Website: macys
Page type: delivery-shipping
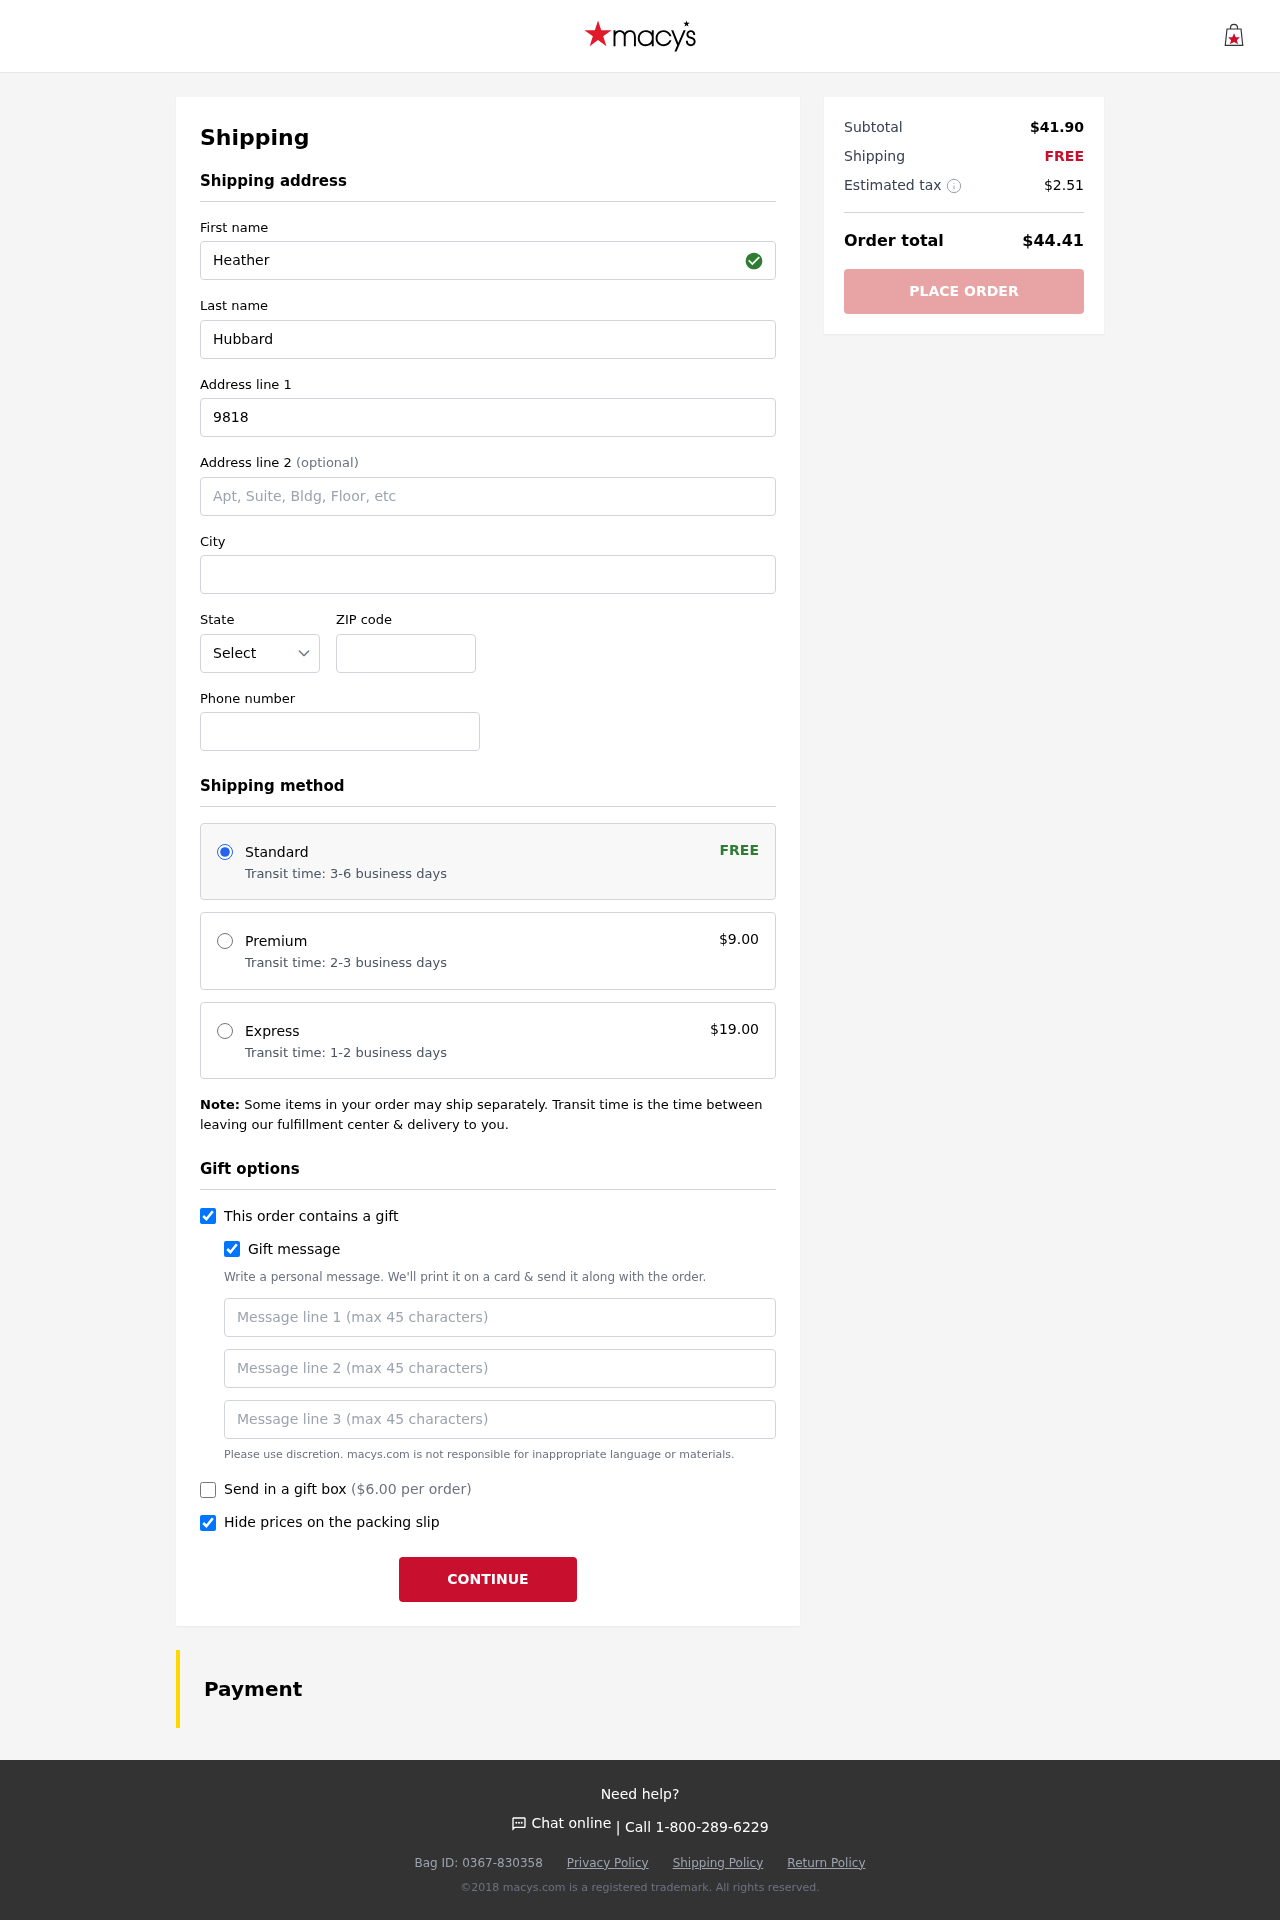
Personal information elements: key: PII_STATE_ABBR
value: UT
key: PII_FIRSTNAME
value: Heather
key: PII_LASTNAME
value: Hubbard
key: PII_STREET
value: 9818 Amanda Street
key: PII_STREET2
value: Apt. 109
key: PII_CITY
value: Christopherton
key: PII_POSTCODE
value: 94355
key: PII_PHONE
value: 9493357944
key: PII_GIFT_MESSAGE
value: Hey Manuel, I know how much you love getting creative, so I thought this gel pen set would be perfect for all your doodles and notes! Can’t wait to see what amazing things you create with them!  Heather
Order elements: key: ORDER_SHIPPING_STANDARD
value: Transit time: 3-6 business days
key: ORDER_SHIPPING_COST
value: FREE
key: ORDER_SHIPPING_PREMIUM
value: Transit time: 2-3 business days
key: ORDER_SHIPPING_PREMIUM_PRICE
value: $9.00
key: ORDER_SHIPPING_EXPRESS
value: Transit time: 1-2 business days
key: ORDER_SHIPPING_EXPRESS_PRICE
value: $19.00
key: ORDER_GIFT_BOX_PRICE
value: ($6.00 per order)
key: ORDER_SUBTOTAL
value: $41.90
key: ORDER_SHIPPING_COST2
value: FREE
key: ORDER_TAX
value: $2.51
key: ORDER_TOTAL
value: $44.41